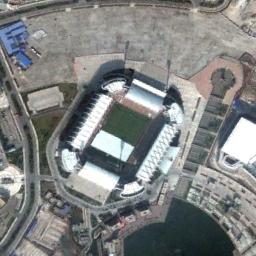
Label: stadium